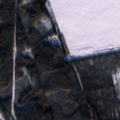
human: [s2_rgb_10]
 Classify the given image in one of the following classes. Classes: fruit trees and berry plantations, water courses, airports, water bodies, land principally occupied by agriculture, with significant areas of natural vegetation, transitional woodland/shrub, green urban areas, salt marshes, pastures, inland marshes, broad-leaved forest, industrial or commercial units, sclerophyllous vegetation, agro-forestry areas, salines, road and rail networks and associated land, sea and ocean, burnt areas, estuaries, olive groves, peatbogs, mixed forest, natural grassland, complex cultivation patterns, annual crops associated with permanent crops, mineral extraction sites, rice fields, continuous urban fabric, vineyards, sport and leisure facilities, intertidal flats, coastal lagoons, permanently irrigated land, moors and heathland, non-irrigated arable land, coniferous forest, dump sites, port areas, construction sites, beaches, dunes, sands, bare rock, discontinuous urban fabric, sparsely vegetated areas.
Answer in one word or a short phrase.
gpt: coniferous forest, transitional woodland/shrub